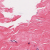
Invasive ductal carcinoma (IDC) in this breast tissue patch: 0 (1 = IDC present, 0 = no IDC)